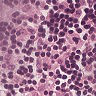
Metastatic tissue present: no